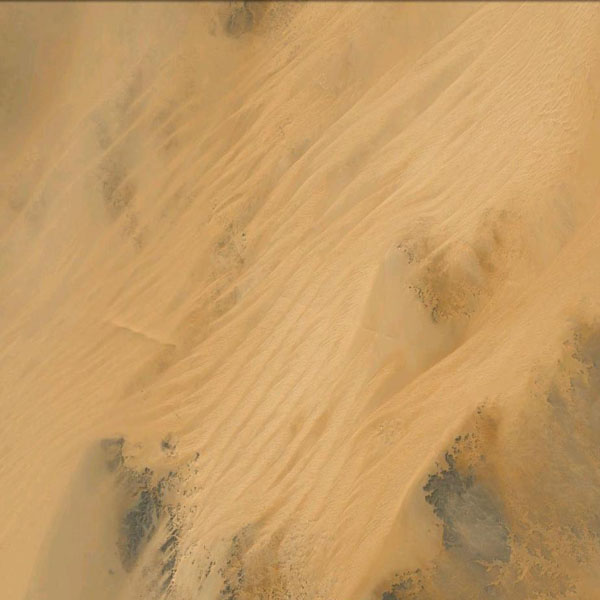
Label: Desert